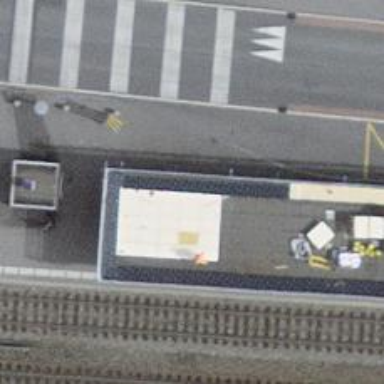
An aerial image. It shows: Public transport shelter.